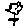
Label: flower